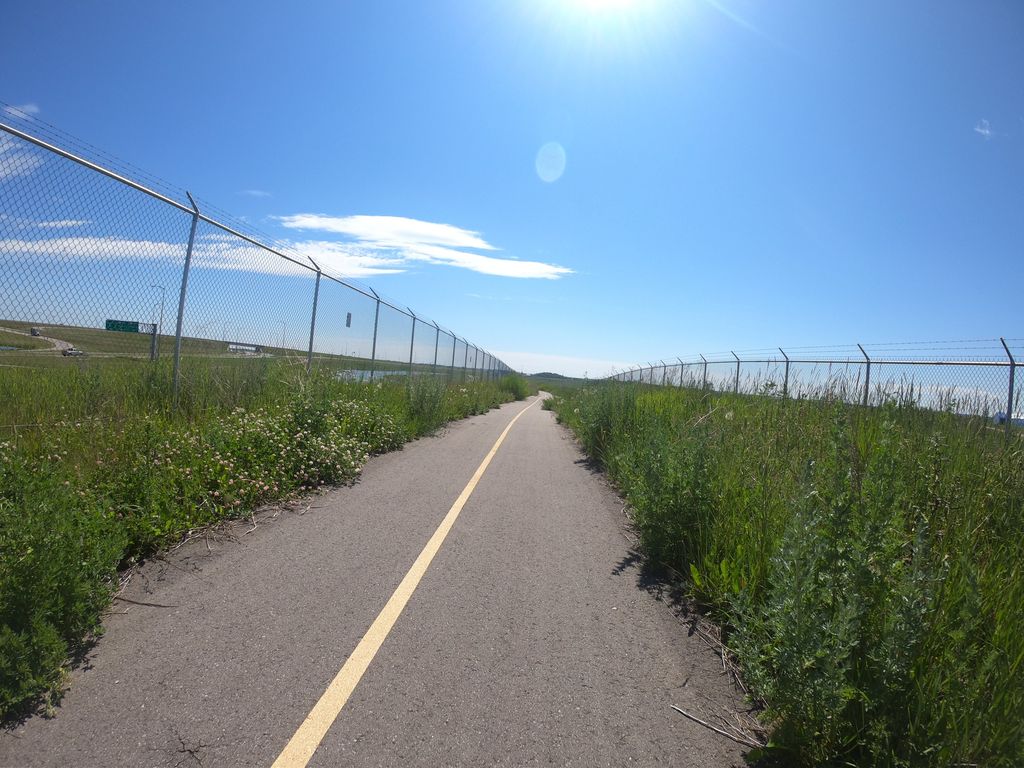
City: calgary